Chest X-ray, AP view. Patient: 57 years old, sex F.
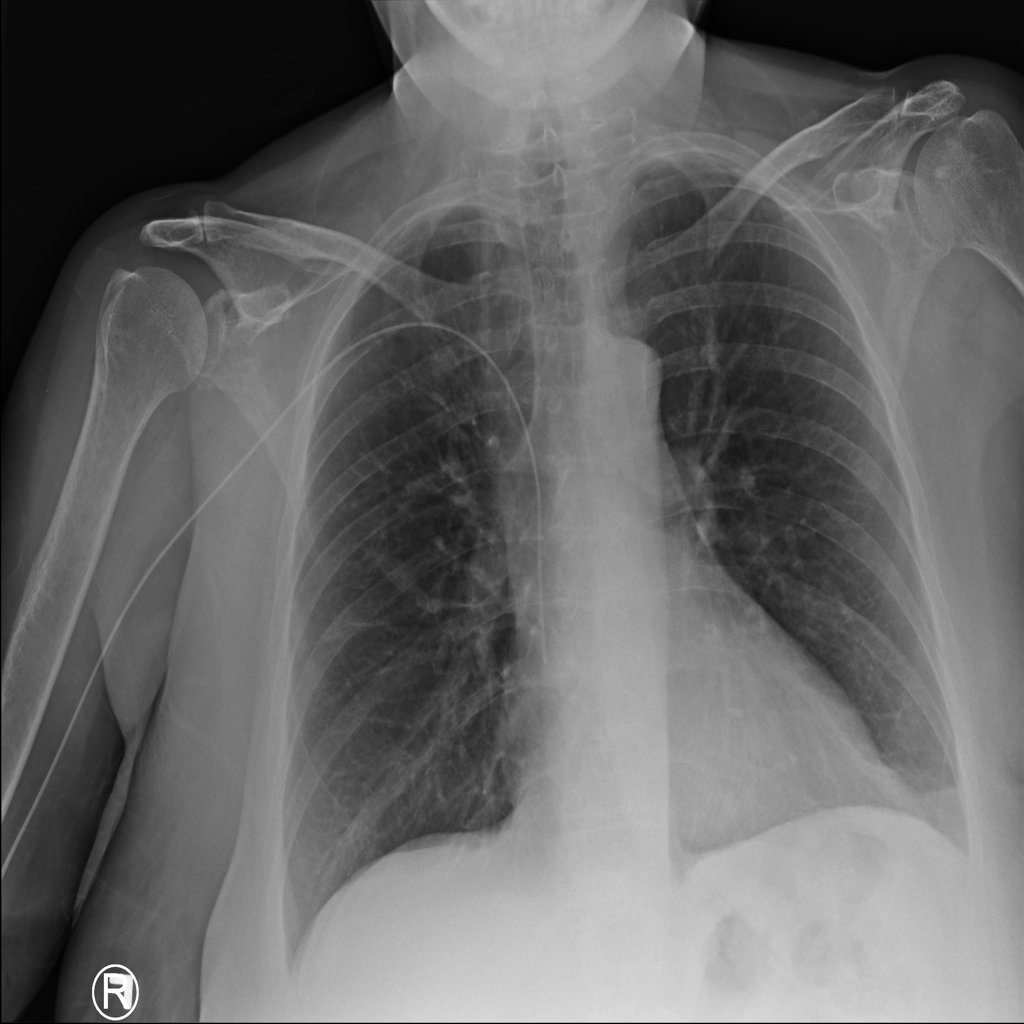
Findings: No Finding